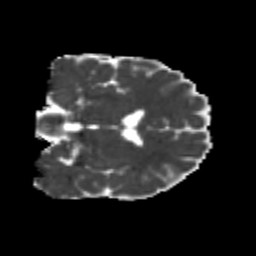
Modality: MD
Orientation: coronal
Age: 22
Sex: male
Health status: healthy
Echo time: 0.074 s